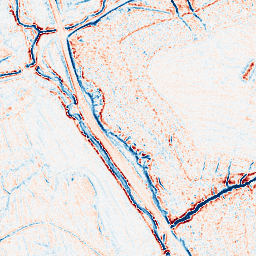
Category: edge_preserving
Decomposition family: anisotropic_diffusion
Decomposition parameters: iterations: 5
kappa: 100
gamma: 0.2
Upsampling method: cubic_mitchell
Upsampling parameters: scale: 4
Upsampling scale: 4